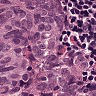
Metastatic tissue present: yes